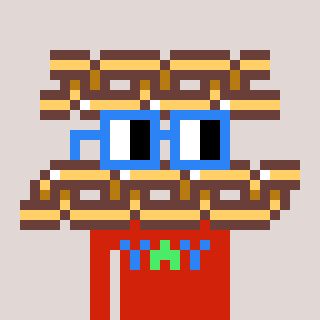
a pixel art character with square blue glasses, a chain-shaped head and a red-colored body on a warm background